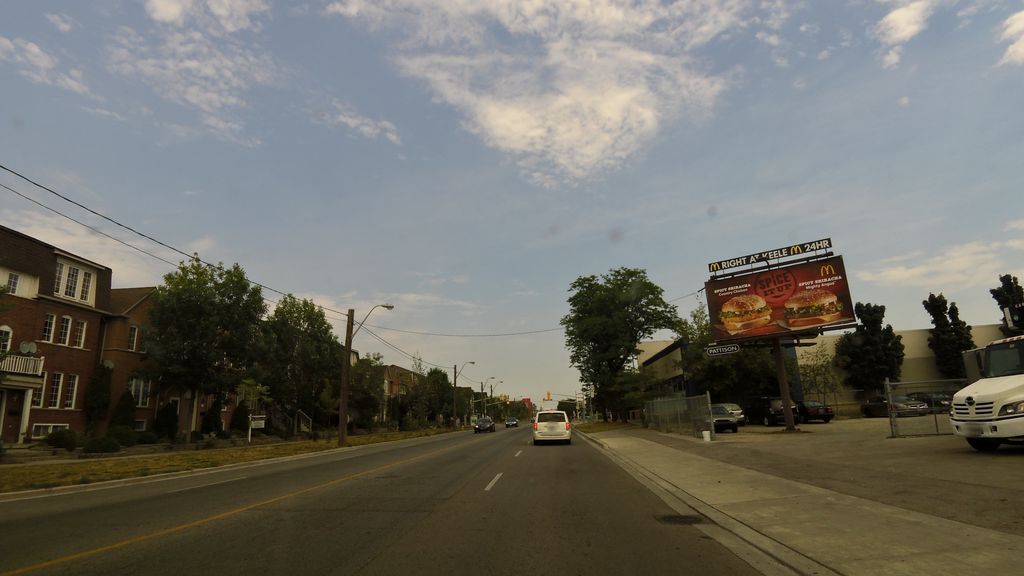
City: toronto